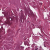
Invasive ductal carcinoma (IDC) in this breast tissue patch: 0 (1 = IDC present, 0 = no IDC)